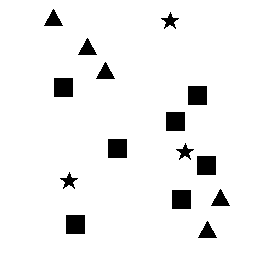
Squares: 7
Triangles: 5
Stars: 3
Total shapes: 15